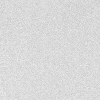
Atmospheric dust classification: dusty